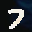
Label: 7